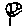
Label: flower